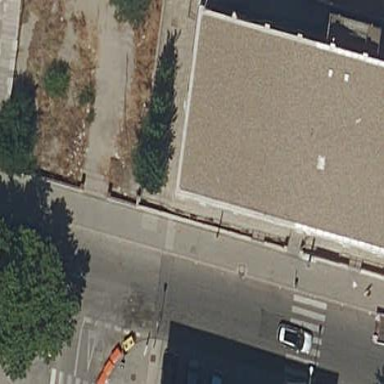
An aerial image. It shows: Building.